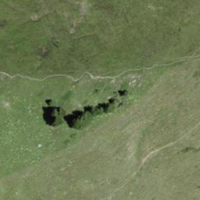
EUNIS habitat code: 23
Species observed at this site:
Alnus alnobetula
Campanula thyrsoides